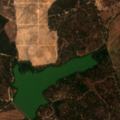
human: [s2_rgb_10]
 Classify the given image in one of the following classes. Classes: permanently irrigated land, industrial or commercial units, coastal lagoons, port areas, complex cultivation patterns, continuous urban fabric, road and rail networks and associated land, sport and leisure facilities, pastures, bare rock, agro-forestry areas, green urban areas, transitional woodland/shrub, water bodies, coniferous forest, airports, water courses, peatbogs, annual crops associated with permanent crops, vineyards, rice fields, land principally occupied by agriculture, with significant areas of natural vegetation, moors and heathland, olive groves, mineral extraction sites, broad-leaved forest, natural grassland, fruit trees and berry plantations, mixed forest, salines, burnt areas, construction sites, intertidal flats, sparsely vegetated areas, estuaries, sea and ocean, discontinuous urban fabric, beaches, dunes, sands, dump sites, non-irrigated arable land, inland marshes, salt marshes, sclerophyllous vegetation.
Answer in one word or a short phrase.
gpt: rice fields, agro-forestry areas, coniferous forest, transitional woodland/shrub, water bodies